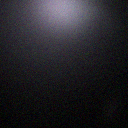
Screen state: off